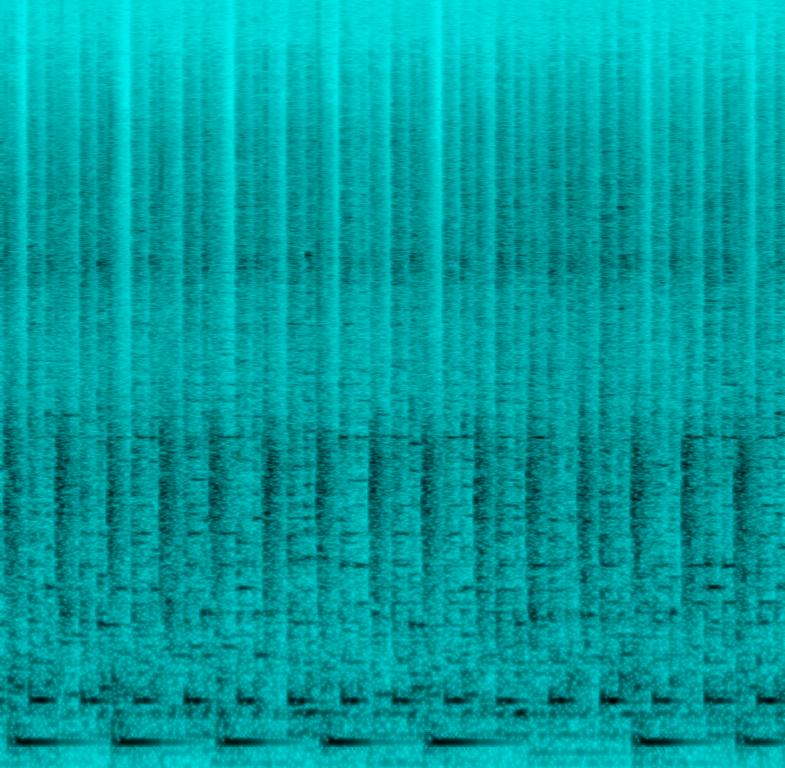
This is an Arabian folk music piece. It is meant to be an accompaniment to a folk dance. There is an oud playing the melody while a tambourine is playing as the rhythmic background. This is an amateur recording of a live performance. The atmosphere is playful. This could be playing in the background at a Middle Eastern cuisine restaurant or at a hookah place.